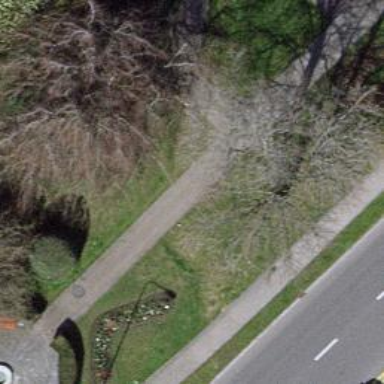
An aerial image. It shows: Bench.